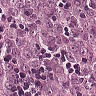
Metastatic tissue present: yes